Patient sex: M
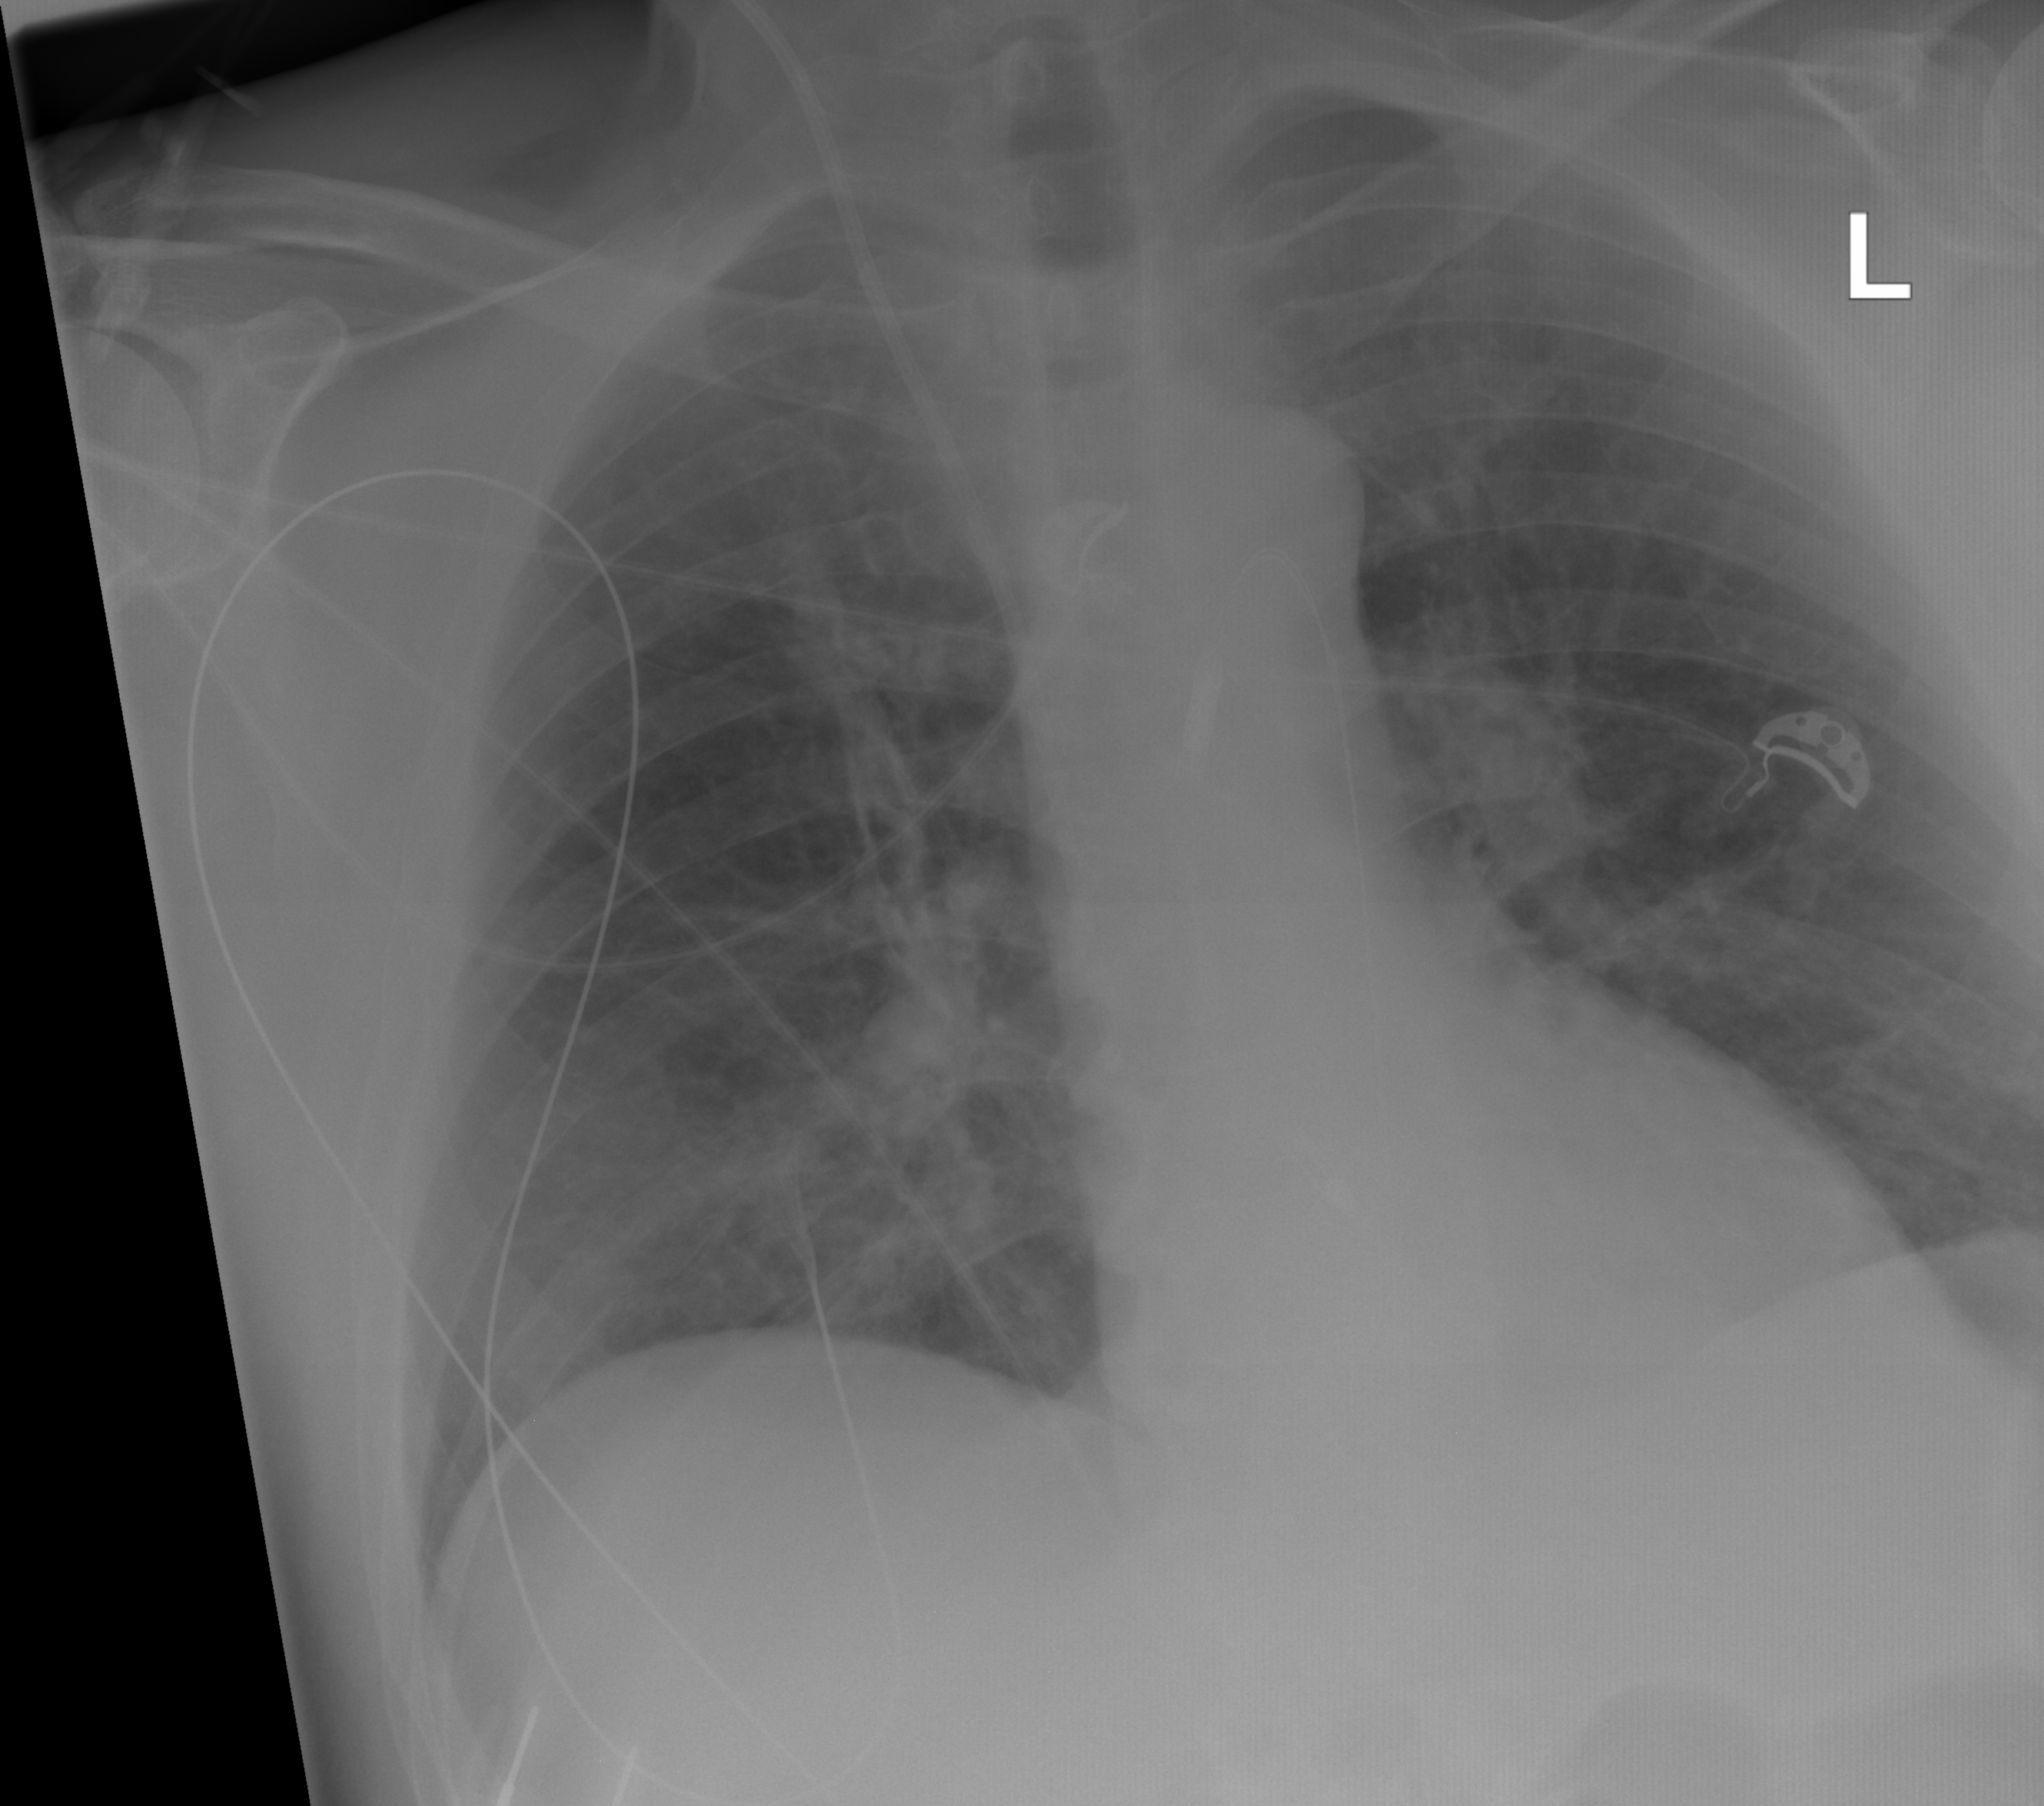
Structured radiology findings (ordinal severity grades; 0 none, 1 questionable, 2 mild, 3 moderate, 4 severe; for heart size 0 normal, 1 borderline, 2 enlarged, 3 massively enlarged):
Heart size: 0
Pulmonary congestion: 0
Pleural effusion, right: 0
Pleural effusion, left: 0
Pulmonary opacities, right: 0
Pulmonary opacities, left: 0
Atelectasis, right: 2
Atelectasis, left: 0